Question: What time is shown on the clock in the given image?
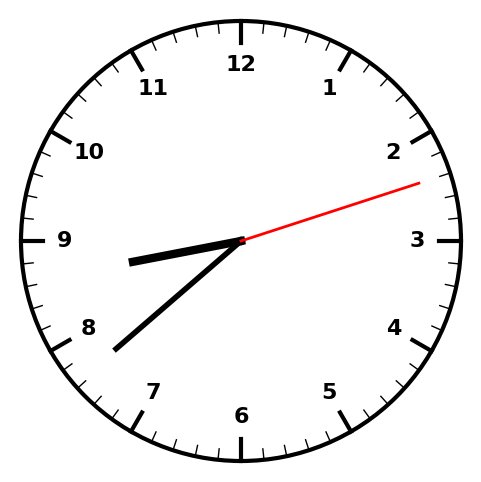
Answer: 08:38:12